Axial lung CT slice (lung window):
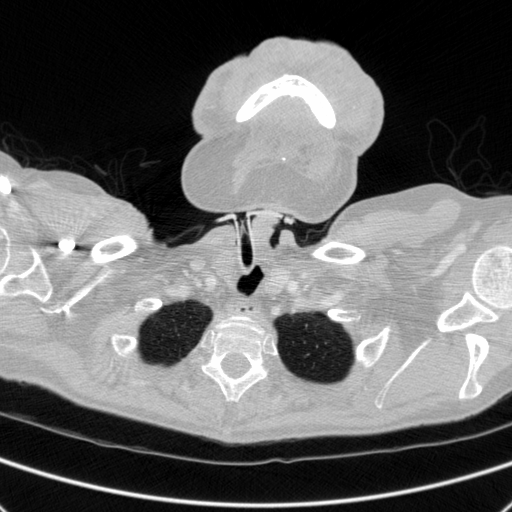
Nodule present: no